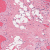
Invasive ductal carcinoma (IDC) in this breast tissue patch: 0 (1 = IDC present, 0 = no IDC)